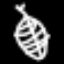
Label: leaf